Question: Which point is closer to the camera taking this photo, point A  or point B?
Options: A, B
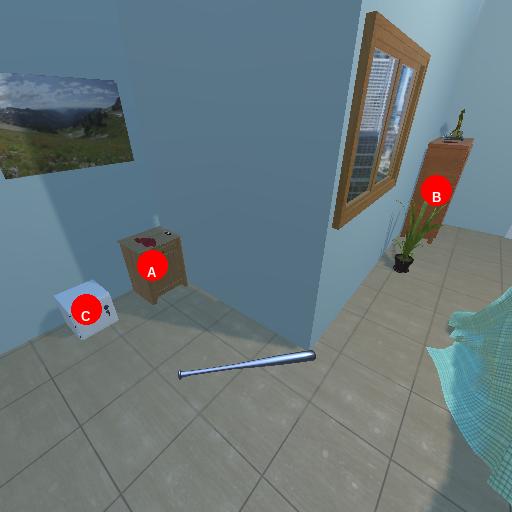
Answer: A